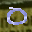
Label: 0